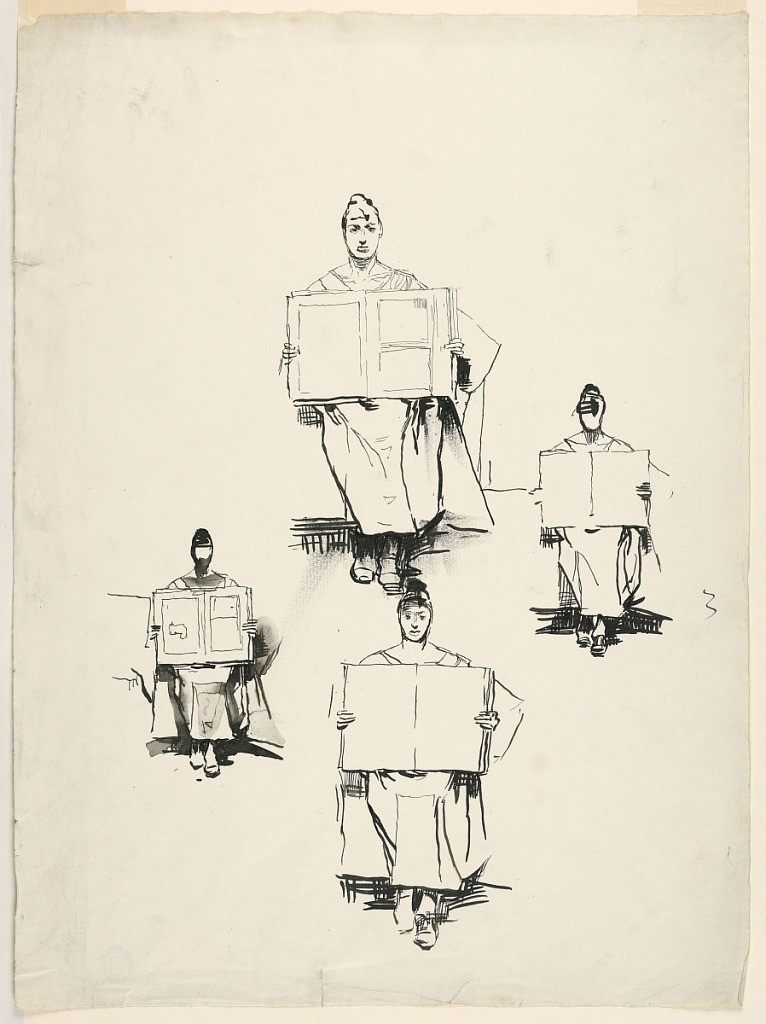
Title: Four Sketches of a Young Woman
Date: ca. 1880
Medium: Brush and black ink on paper
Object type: Drawing
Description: Vertical rectangle. Four sketches of a young woman wearing a robe, shown from the front, sitting and holding an open book toward the spectator. At least one of the pages of the book contains illustrations, visible in the sketch at left.